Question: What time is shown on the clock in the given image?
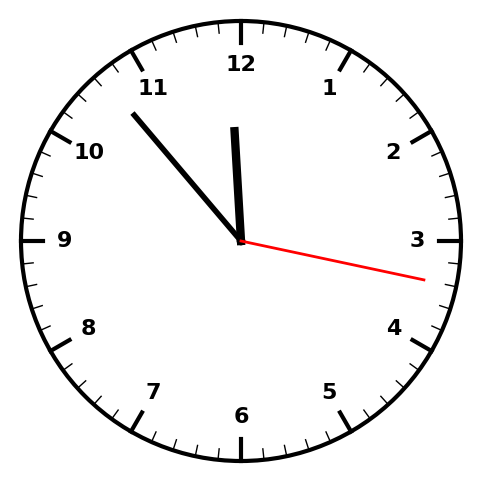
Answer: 11:53:17